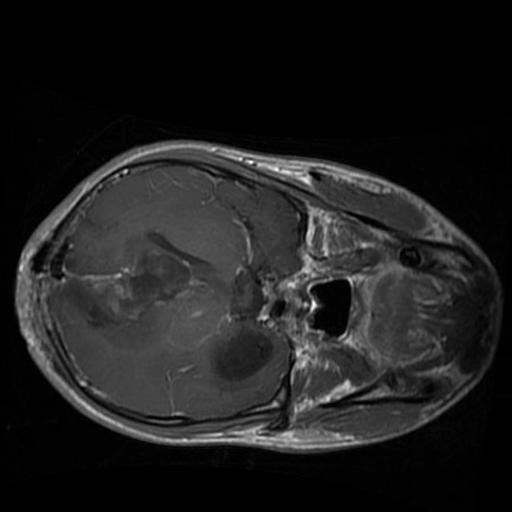
Label: brain_glioma